Question: I've just implemented a threaded tree in C++, and now I'm trying to 'cout' all the elements in order.
The tree was a binary sorted tree (not balanced) before I've threaded it.
I've tried doing this:
'''
E min = _min(root); //returns the minimum element of the tree
E max = _max(root); //returns the maximum element of the tree
while (min != max)
{
std::cout << min << ", ";
min = _successor(root, min);
}
std::cout << max << ", ";
std::cout << std::endl;
'''
but since the tree is now threaded, my successor function always returns the minimum of the whole tree (basically, it goes once in the right subtree, and then goes in the left subtree as many times as possible, until it finds a leaf.) So when I try to call this function, it only 'cout' 1's (because 1 is the minimum value of my tree).
Also, I've tried something else:
'''
E min = _min(root); //returns min element of the tree
E max = _max(root); //returns max element of the tree
Node* tmp = _getNode(root, min); //returns the node of the specified element, therefore the minimum node of the tree
while(tmp->data < max)
{
std::cout << tmp->data << ", ";
tmp = _getNode(root, tmp->data)->rightChild; //gets the right child node of tmp
}
std::cout << tmp->data << ", ";
'''
However, by doing this, there are values that are ignored. (See image below)

(Green links have been added after the threading of the tree.)
If you see, for example, the node #6 never gets visited from the very last algorithm, because it's not the right child of any node in the tree...
Here's the output of the previous function:
'''
1, 2, 3, 5, 7, 8, 11, 71
'''
Does anyone have an idea of how I could fix this, or any tips for my problem?
Thanks
EDIT: After all I just had to traverse the tree from the minimum to the maximum AND modify my _predecessor and _successor methods, so they wouldn't check in subtrees that are threaded. :)
Hope it helps future readers.
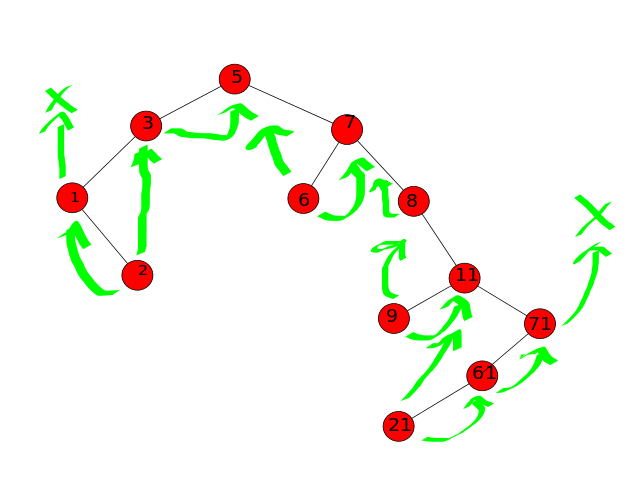
Answer: Try
'''
Node* n = _min(root);
while (n->right) {
cout << n->val << ", ";
n = _successor(n);
}
cout << n->val << endl;
'''
This is basically your first code (note that I assume that the tree is non-empty as do you). This also won't give you a trailing ','.
The important thing is to get your successor function correct. It should be like this
'''
Node* _successor(Node* n) {
if (is_thread(o, RIGHT)) return o->right;
return _min(o->right);
}
'''
And for completeness
'''
Node* _min(Node* n) {
while (!is_thread(o, LEFT)) n = o->left;
return n;
}
'''
For both of these all the green arrows are threads.